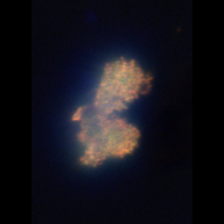
Taxon: Unknown_detritus
Group: Unknown